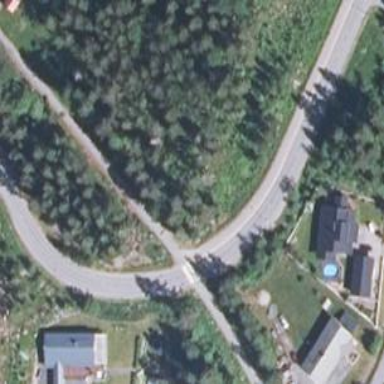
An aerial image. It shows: Asphalt cycleway.